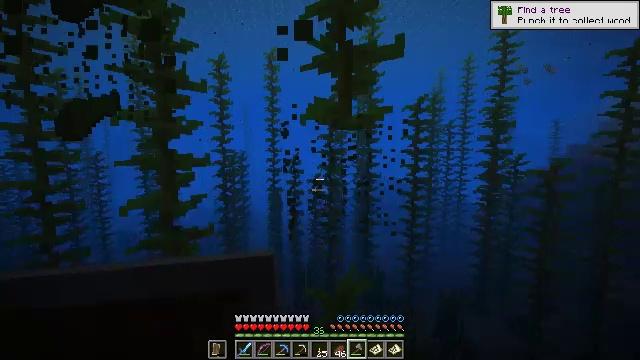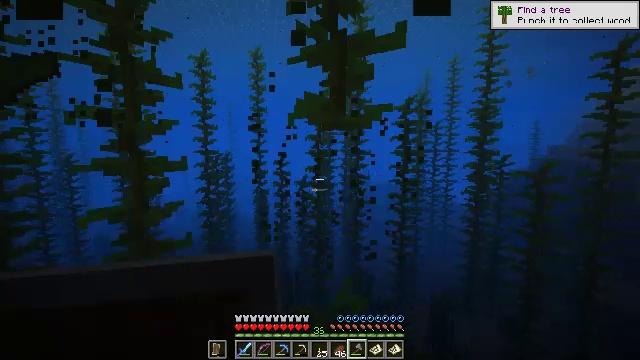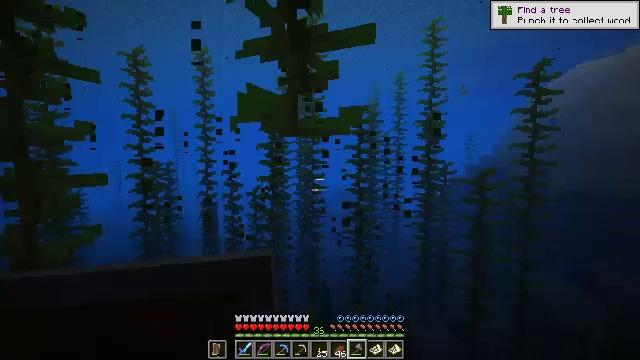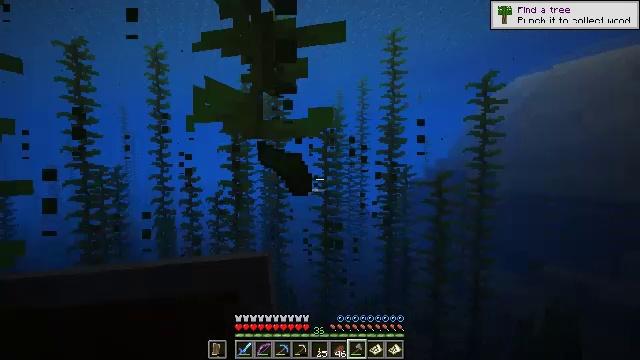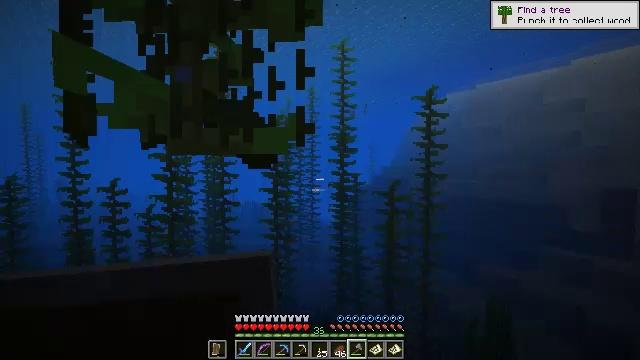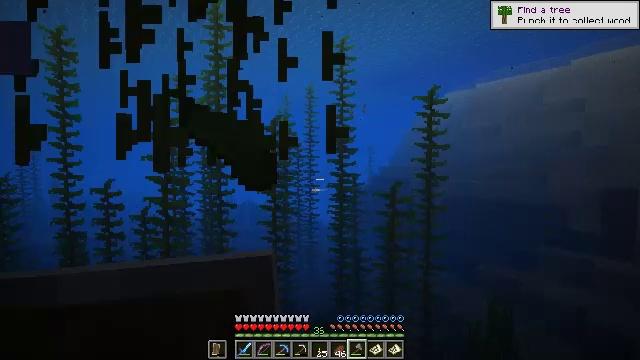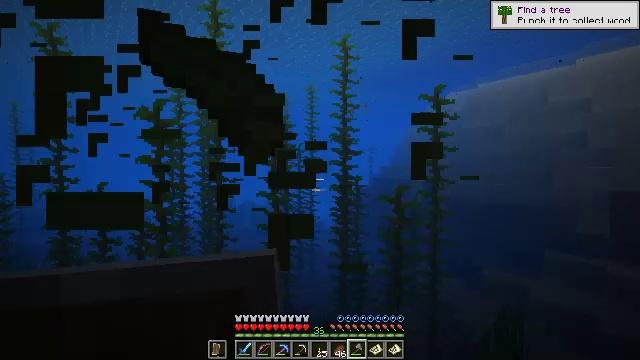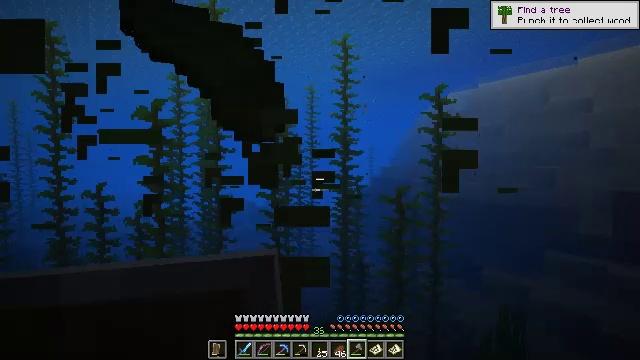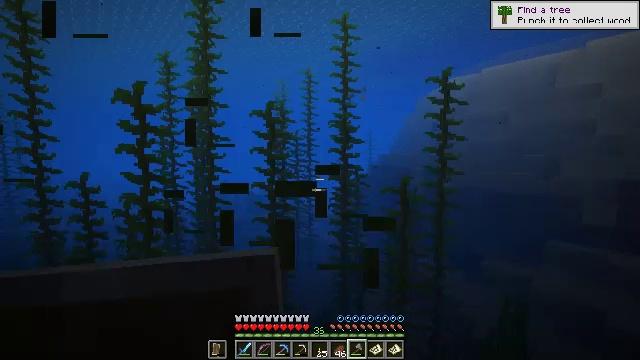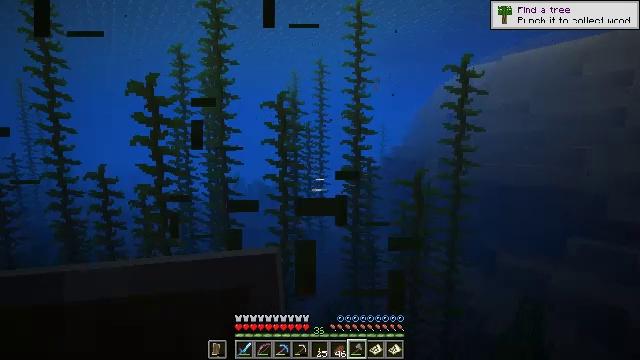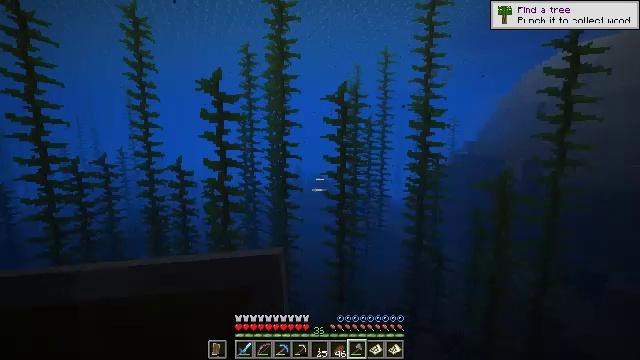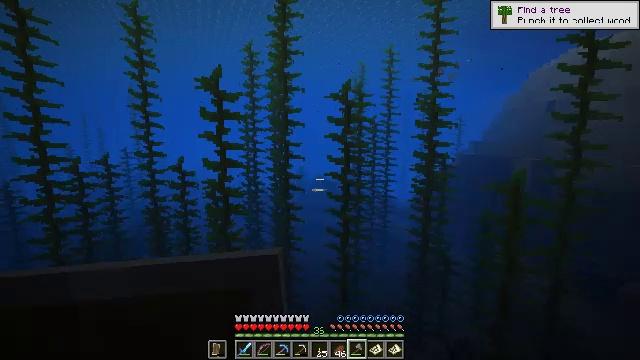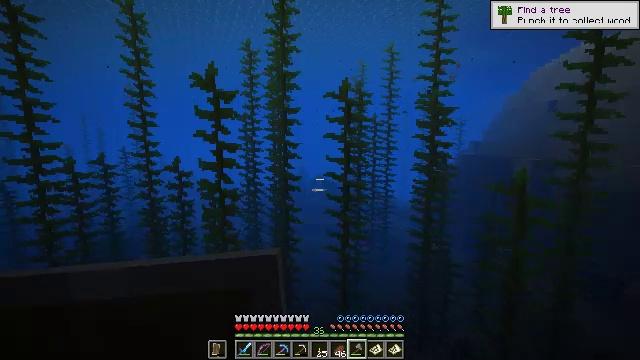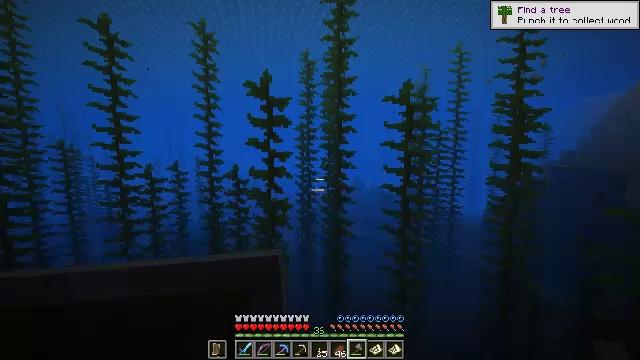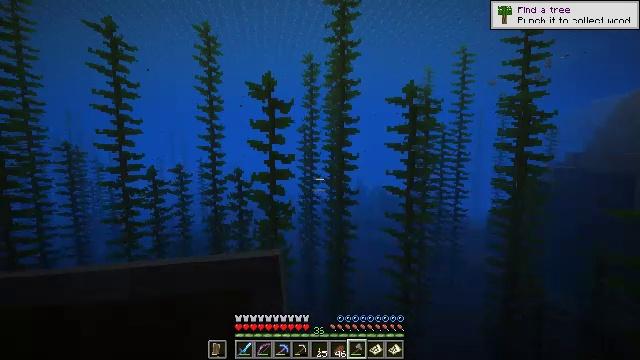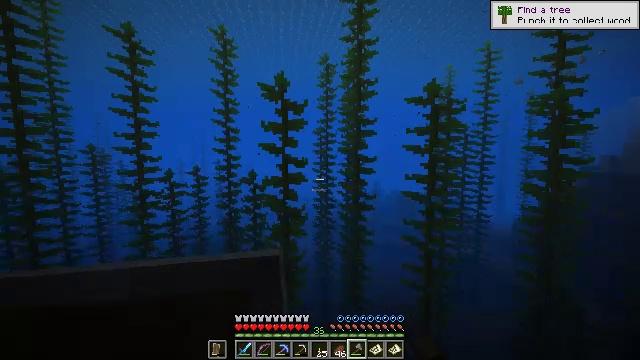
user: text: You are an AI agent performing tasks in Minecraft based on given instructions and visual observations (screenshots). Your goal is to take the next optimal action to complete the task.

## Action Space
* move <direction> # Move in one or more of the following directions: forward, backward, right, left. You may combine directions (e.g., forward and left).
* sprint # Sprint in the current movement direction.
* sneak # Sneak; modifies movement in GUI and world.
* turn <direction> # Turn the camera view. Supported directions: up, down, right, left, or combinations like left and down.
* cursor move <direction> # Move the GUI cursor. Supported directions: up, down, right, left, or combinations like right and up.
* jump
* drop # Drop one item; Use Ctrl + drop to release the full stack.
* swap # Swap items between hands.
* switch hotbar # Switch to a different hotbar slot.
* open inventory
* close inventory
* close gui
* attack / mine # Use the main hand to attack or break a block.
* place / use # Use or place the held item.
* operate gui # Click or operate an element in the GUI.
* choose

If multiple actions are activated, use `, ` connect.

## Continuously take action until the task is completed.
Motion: motion action
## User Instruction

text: Break the kelp plant in the ocean.
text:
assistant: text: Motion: move forward, turn right, attack / mine
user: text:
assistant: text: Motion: move forward, turn right and up, attack / mine
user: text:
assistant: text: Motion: move forward, turn right, attack / mine, jump
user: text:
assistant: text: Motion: move forward, turn right and up, jump
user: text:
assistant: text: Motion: move forward, jump
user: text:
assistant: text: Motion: move forward
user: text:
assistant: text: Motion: move forward
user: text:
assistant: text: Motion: move forward, turn down
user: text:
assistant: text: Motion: move forward, turn left and down
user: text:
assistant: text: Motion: move forward, turn left and down
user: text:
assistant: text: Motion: move forward
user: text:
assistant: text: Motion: move forward
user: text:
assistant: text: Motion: move forward, turn left and up
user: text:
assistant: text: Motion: move forward, attack / mine, jump
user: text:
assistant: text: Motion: move forward, turn left, attack / mine, jump
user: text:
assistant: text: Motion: move forward, turn left, attack / mine
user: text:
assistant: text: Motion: move forward, turn left, attack / mine
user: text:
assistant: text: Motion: move forward, turn left
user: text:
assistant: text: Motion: move forward, turn left
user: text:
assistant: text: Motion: move forward, turn left, attack / mine, jump
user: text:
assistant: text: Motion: move forward, attack / mine, jump
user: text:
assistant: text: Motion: move forward, attack / mine, jump
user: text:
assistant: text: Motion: move forward, turn right, attack / mine
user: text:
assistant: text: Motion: move forward, turn right
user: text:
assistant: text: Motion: move forward, turn right
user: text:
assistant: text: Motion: move forward, attack / mine
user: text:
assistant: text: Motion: move forward, turn right, attack / mine
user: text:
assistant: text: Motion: move forward, turn right
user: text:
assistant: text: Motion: move forward, turn right, jump
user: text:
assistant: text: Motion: move forward, turn right, jump